Question: I currently having a problem with FB OG image on Feed status of <URL>.
On profile status. This works fine. It appears that the bug is only happening on HOME(news feed page) status

The site is built in wordPress. Normally I don't stuck on og image on my previous works on WordPress.
On <URL>, the site has the correct og image and seems no problem at all.
I suspect its because im using secure server? (https://) Also same thing happens if I try, <URL>.
I investigated this issue and found another similar thread on stackoverflow <URL>. The thread says that this has been an issue with https. However, the facebook.com has a thumbnail when posted the link on FB status.
Any help will be greatly appreciated.
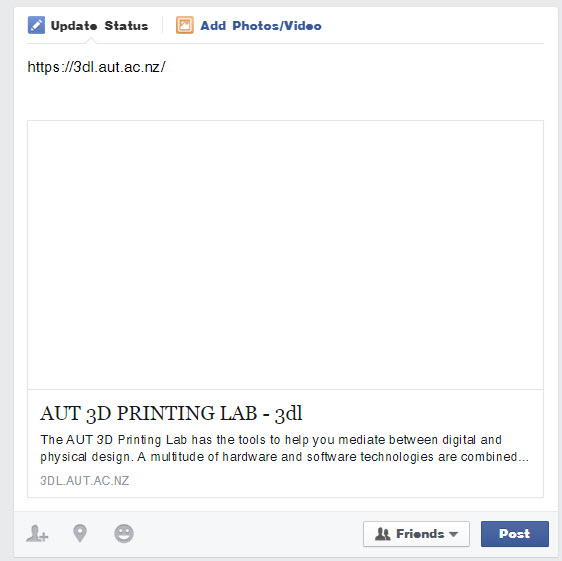
Answer: https/http should be no problem, i suspect that the image is just too broad. Always use the correct aspect ratio and size: <URL>
> Use images that are at least 1200 x 630 pixels for the best display on high resolution devices. At the minimum, you should use images that are 600 x 315 pixels to display link page posts with larger images.Try to keep your images as close to 1.91:1 aspect ratio as possible to display the full image in News Feed without any cropping.